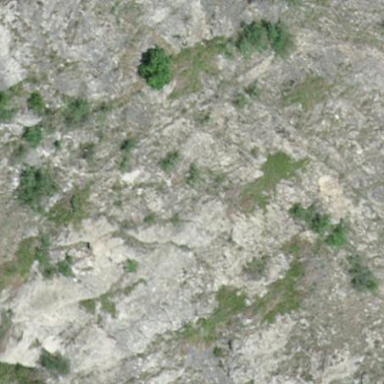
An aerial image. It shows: Landscape of bare rock.